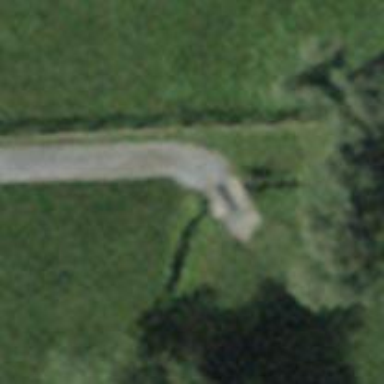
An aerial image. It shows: Designated service road bridge for golf carts.